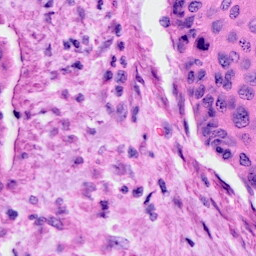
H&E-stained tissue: Cervix